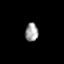
Tissue: prostate
Cell type: Myeloid cells
Senescence score: 0.7344
Nuclear area (px): 229
Mean DAPI intensity: 160.738